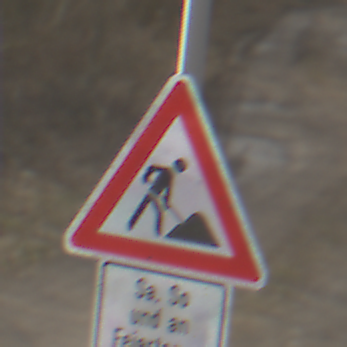
Verkehrszeichen: Arbeitsstelle
Zusatzzeichen unten: ZeitangabenMitBeschraenkungAufWochentage9
Umgebung: Outdoor, Nature
Tageszeit: MorningAfternoon
Wetter: PartlyCloudy
Licht: Natural
Jahreszeit: Winter
Kontrast: MediumContrast